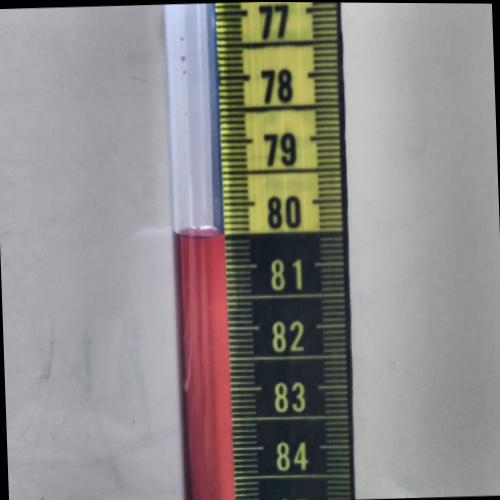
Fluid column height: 80.5 cm